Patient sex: F
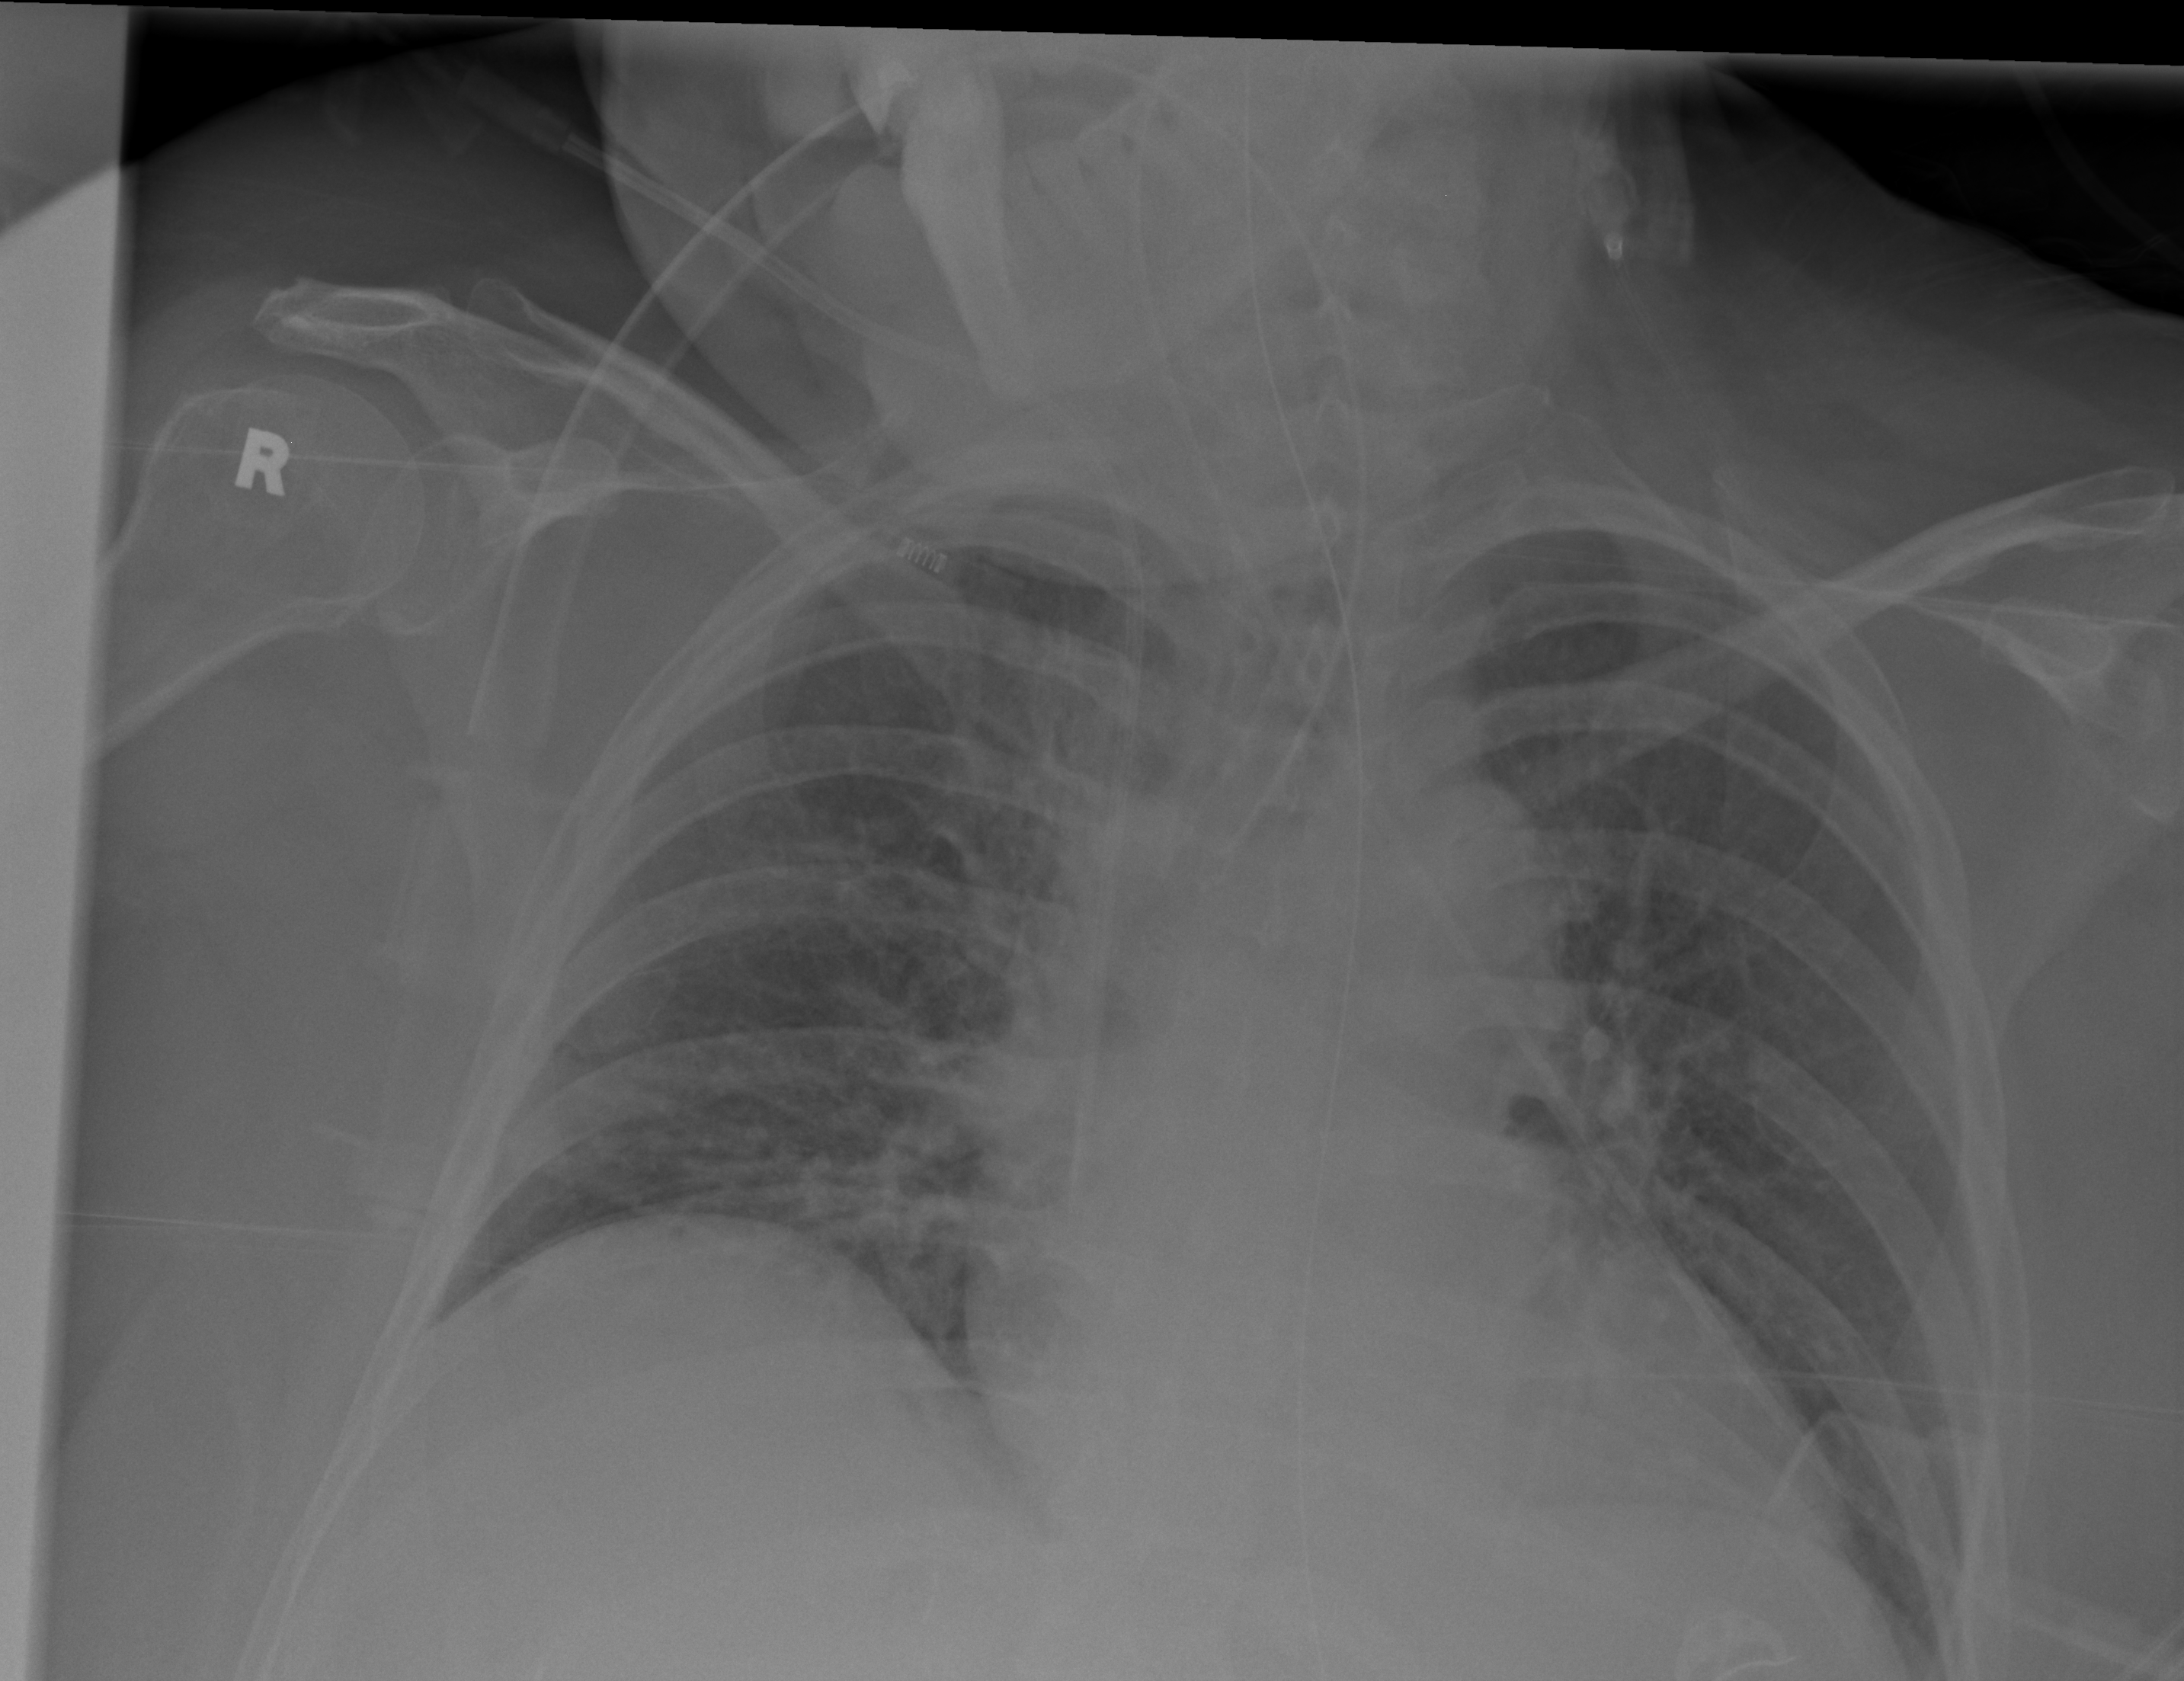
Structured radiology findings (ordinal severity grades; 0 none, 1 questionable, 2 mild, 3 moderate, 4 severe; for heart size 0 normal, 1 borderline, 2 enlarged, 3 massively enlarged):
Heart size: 1
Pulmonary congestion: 0
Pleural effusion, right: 0
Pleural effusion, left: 0
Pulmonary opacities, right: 0
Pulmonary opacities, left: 0
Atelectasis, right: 2
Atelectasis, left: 0